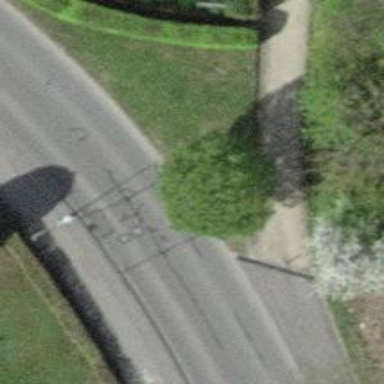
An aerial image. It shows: Bollard barrier.